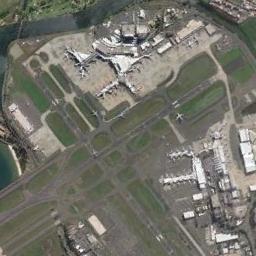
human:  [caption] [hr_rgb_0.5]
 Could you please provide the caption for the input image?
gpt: A complex airport with many runways and buildings and many planes parked, With a meandering river next to it .

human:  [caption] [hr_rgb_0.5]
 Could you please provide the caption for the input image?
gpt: There are several planes on the tarmac with several runways in the airport .

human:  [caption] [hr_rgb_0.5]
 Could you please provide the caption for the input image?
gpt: A runway can be seen in this photo .

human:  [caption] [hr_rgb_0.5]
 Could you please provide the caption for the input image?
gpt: An airport with some runways perpendicular to each other and two terminals on the lawn and some planes parked next to the terminal .

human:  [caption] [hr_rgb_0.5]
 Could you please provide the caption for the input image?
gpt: The grass of the airfield is divided into different sizes by the road .